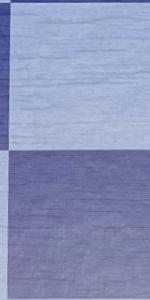
Label: Empty